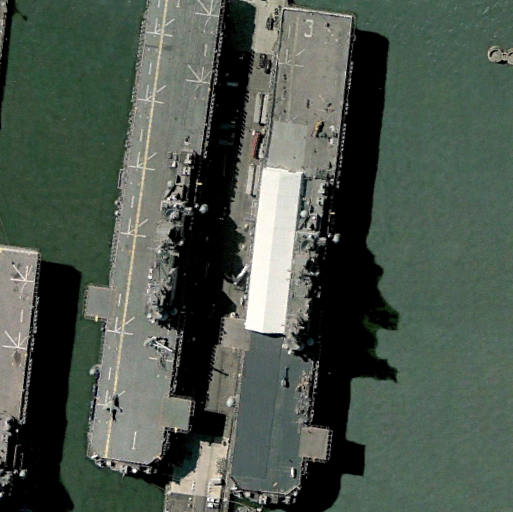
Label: assault